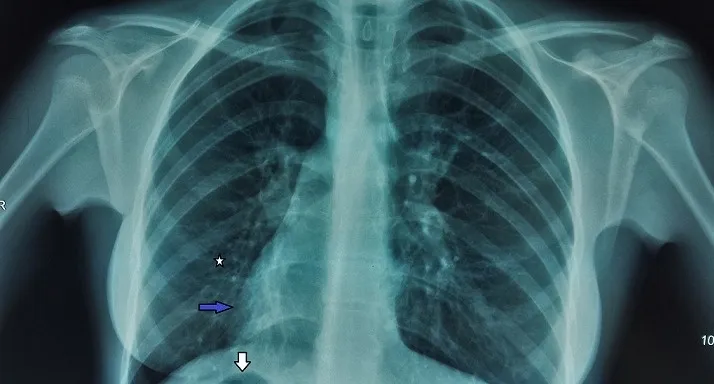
Chest radiograph shows in the lower zone bronchiectasis changes (white star), dextrocardia (blue arrow) and right-sided gastric bubble (white arrow).
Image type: radiology (x_ray)